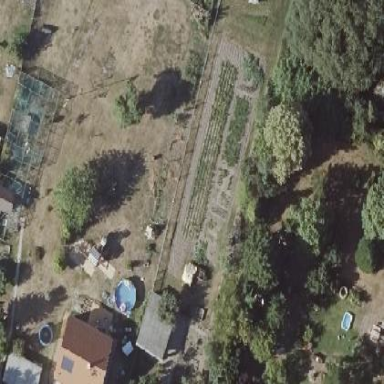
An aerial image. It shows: Farmyard area.